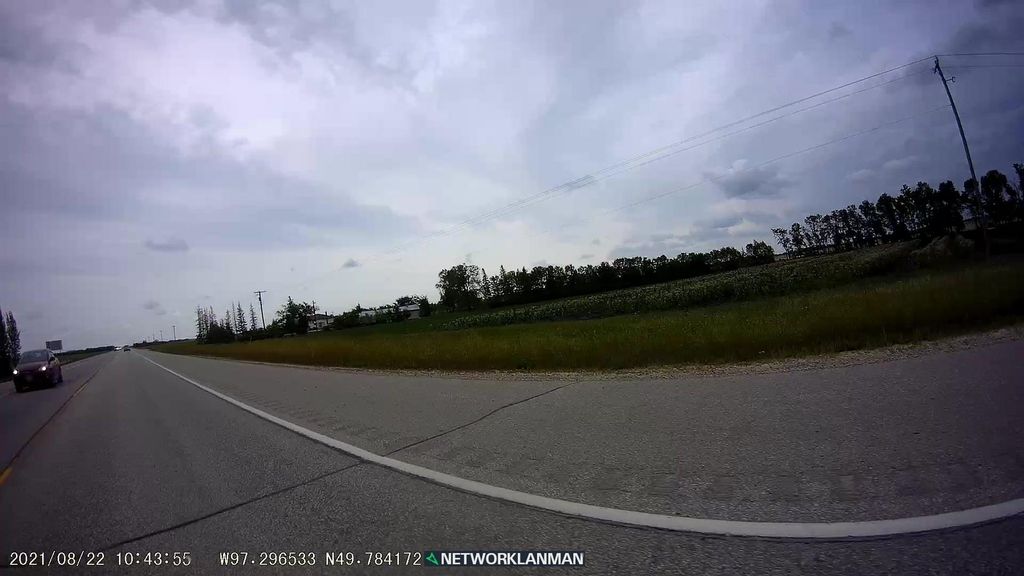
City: winnipeg